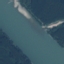
Land use / land cover: River